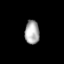
Tissue: lung
Cell type: T cells
Senescence score: 0.1325
Nuclear area (px): 339
Mean DAPI intensity: 168.991